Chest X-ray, PA view. Patient: 31 years old, sex F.
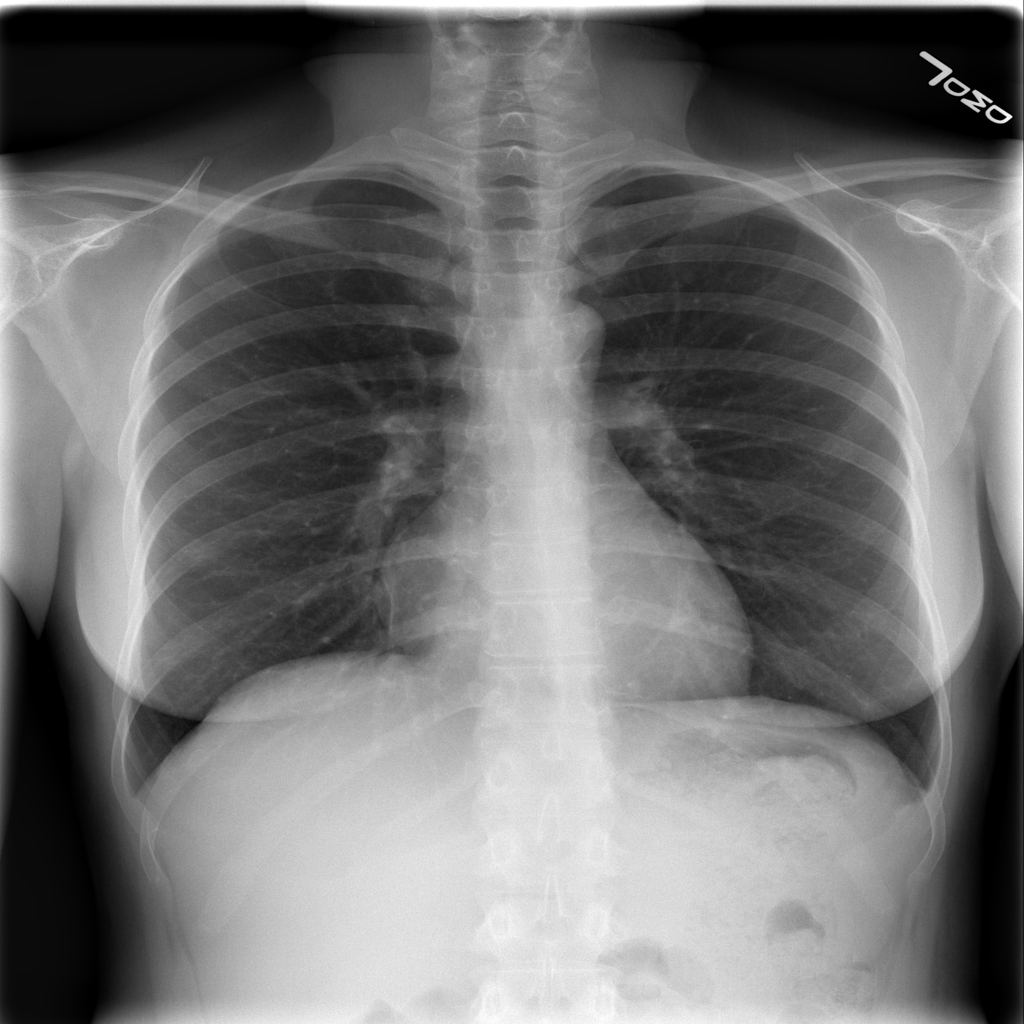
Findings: No Finding